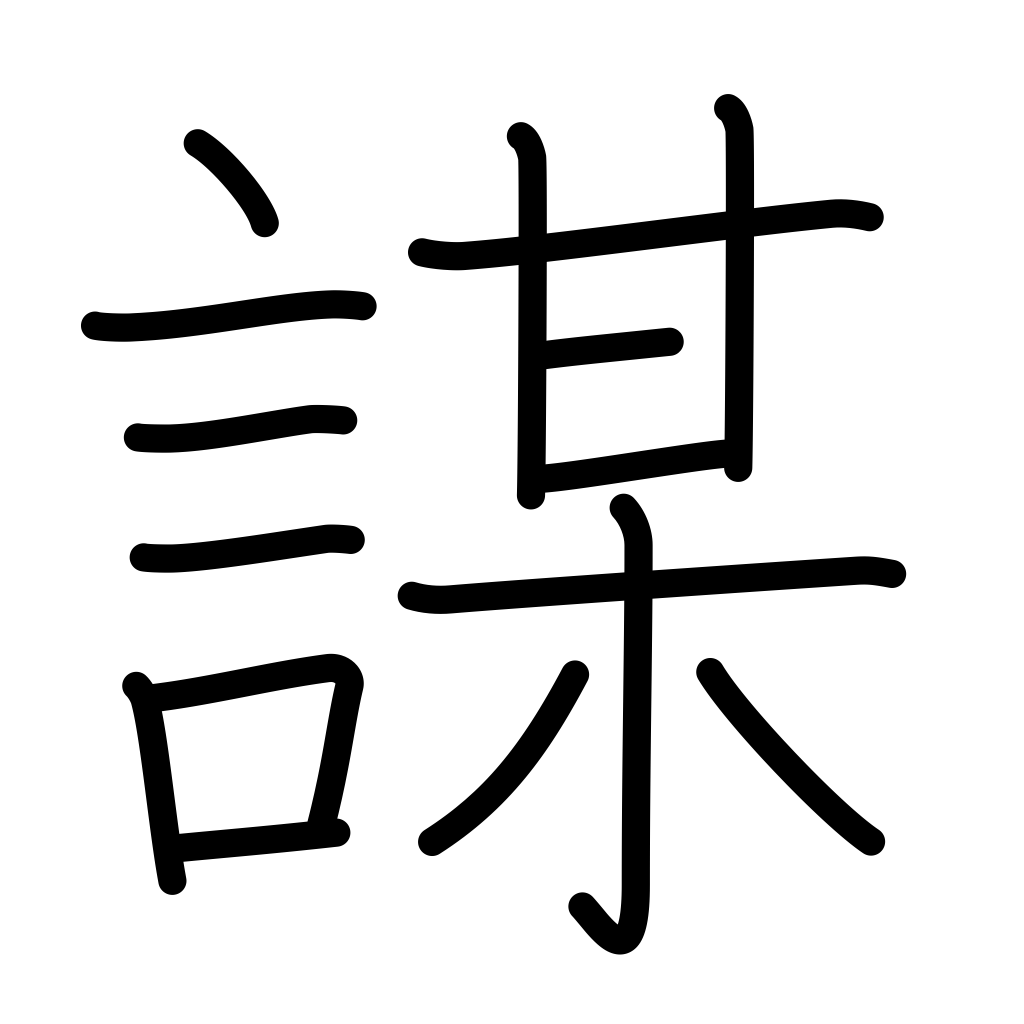
Meaning: conspire, cheat, impose on, plan, devise, scheme, have in mind, deceive